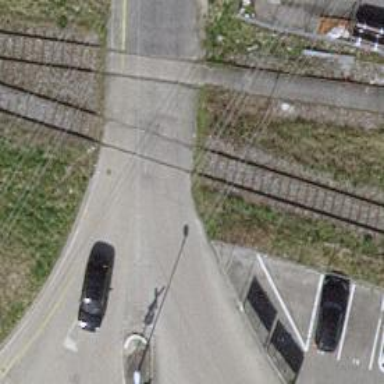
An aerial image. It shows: Railway level crossing.